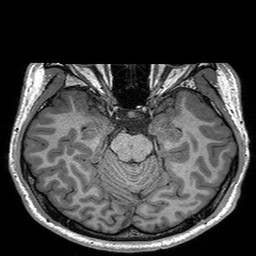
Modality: T1w
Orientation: coronal
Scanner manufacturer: siemens
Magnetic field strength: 3 T
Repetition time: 2.3 s